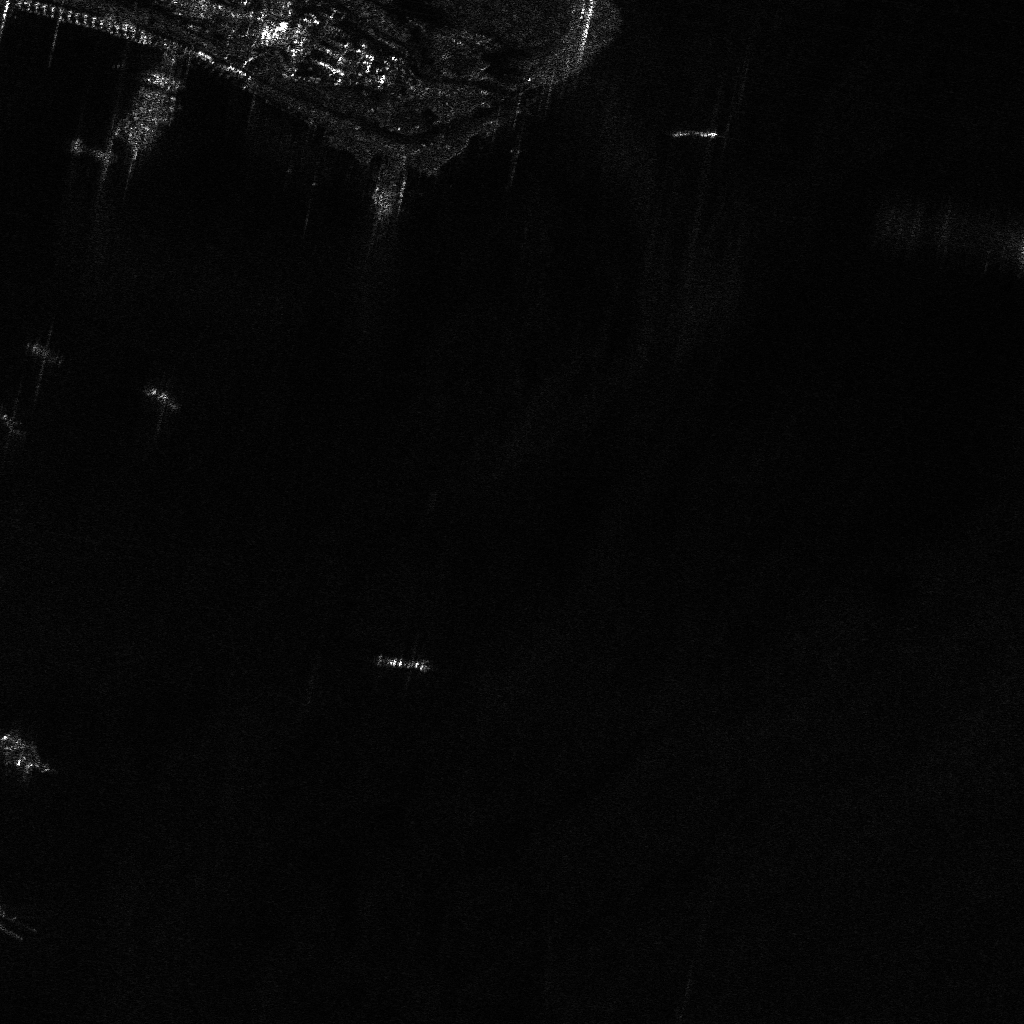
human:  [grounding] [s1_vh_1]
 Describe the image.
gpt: In the satellite image, there is  <ref>5 small fishing </ref> <box>[[13, 8, 17, 9, 15], [12, 9, 16, 10, 15], [6, 14, 10, 15, 15], [11, 10, 15, 11, 15], [11, 12, 15, 13, 15]]</box> located at top left,  <ref>2 medium fishing </ref> <box>[[2, 33, 6, 35, 37], [13, 38, 17, 39, 37]]</box> located at left,  <ref>1 medium container </ref> <box>[[13, 7, 17, 8, 15]]</box> located at top left,  <ref>1 large fishing </ref> <box>[[36, 63, 42, 65, 11]]</box> located at center,  <ref>1 large fishing </ref> <box>[[0, 72, 4, 74, 38]]</box> located at bottom left,  <ref>1 medium fishing </ref> <box>[[67, 10, 68, 15, 90]]</box> located at top.